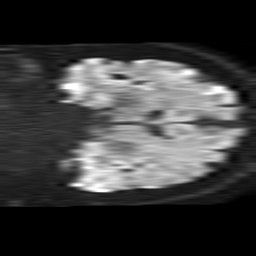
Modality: TRACE
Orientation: coronal
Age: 58
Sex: male
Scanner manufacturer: philips
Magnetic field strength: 1.5 T
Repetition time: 4.6 s
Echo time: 0.08631 s